Question: I have a numberline, 1 to 100.
Within the extents of that numberline, I can add and remove many line-segments. These line-segments can intersect and overlap each other.
For a given x1 and x2, I need an efficient algorithm for iterating through all neighboring pairs of points (including x1 and x2) providing access to a list of all of the line-segments running between the neighboring points.

The results from this black numberline and the colored line-segments would be something like:
'''
[0-20] -> []
[20-30] -> [red]
[30-40] -> [red, green]
[40-50] -> [green]
[50-60] -> []
[60-80] -> [purple]
[80-100] -> []
'''
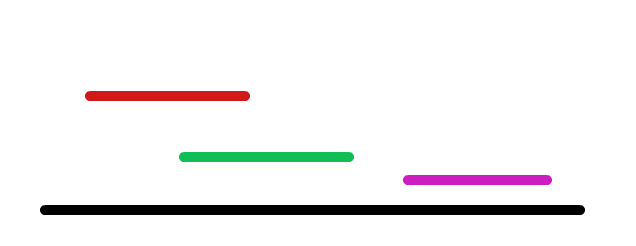
Answer: You want to use an <URL>.